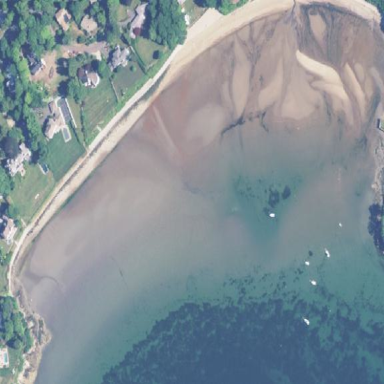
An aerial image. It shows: Sandy beach with natural surface.